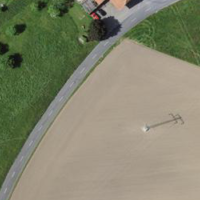
EUNIS habitat code: 52
Species observed at this site:
Melilotus albus